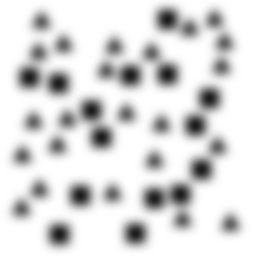
Squares: 15
Triangles: 23
Stars: 0
Total shapes: 38